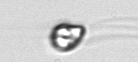
Label: flagellate_morphotype1